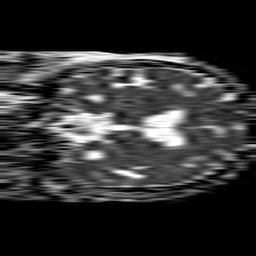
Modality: ADC
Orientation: coronal
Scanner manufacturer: philips
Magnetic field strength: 1.5 T
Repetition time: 4.6 s
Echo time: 0.08517 s